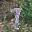
Label: 7